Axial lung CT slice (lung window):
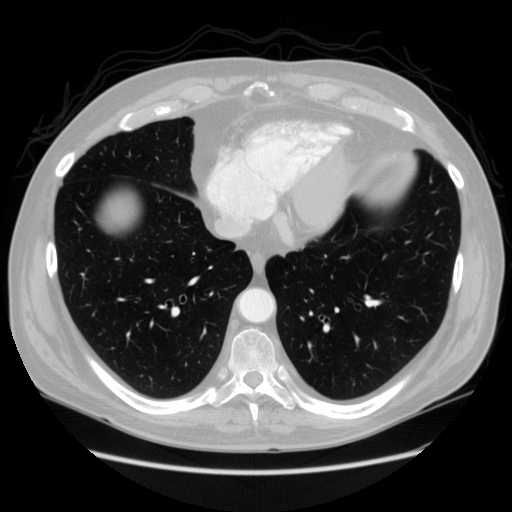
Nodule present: no